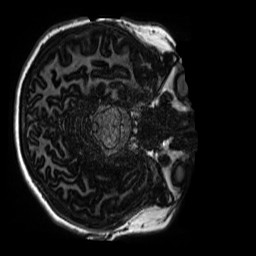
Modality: MP2RAGE
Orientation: axial
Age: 10
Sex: female
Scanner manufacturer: siemens
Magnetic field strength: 3 T
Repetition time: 4 s
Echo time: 0.00303 s